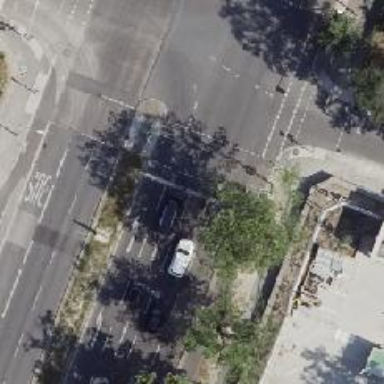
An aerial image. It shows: Road with traffic signals.